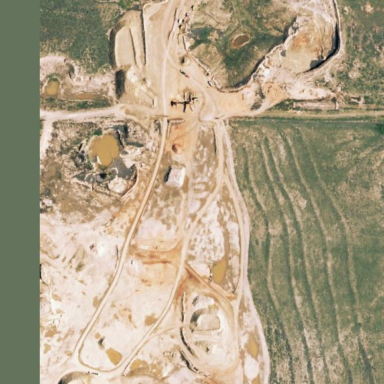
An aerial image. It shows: Gravel pit quarry.